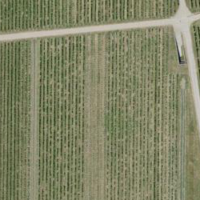
EUNIS habitat code: 25
Species observed at this site:
Bellis perennis